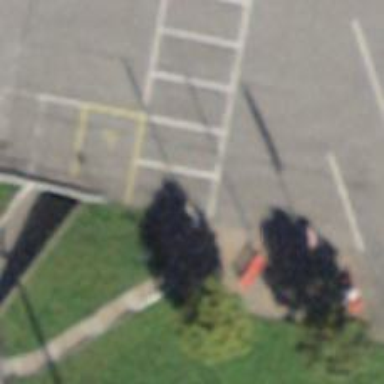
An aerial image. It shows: Flagpole which is man-made.